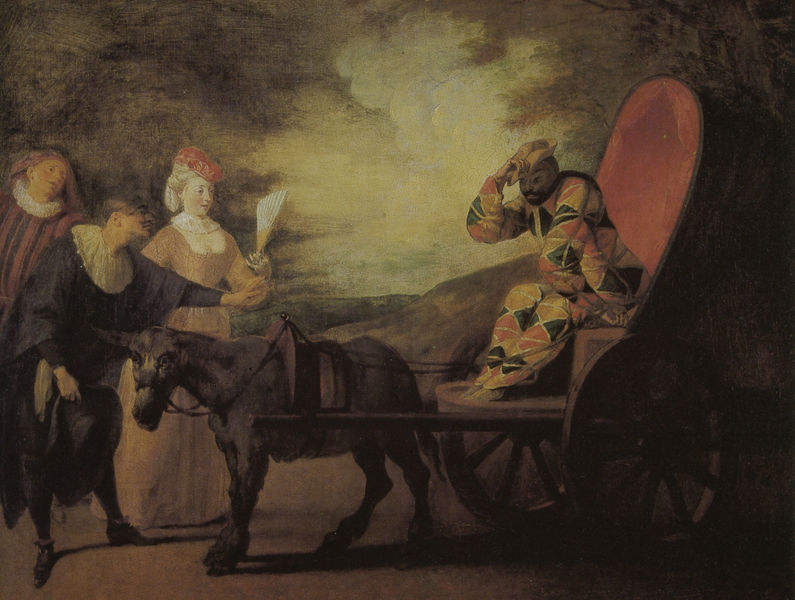
Titel: Arlequin empereur dans la lune, Kaiser Harlekin im Mond
Künstler: Antoine Watteau
Standort: Nantes
Institution: Musée des Beaux-Arts
Schlagwörter: baum, berg, dunkel, himmel, mann, meer, schatten, wasser, weiß, wolken, bäume, frauen, gelb, grün, landschaft, menschen, ausschnitt, braun, bunt, frau, grau, hell, hut, kariert, kleid, männer, schwarz, dame, rot, tuch, wolke, fächer, herren, karo, malerei, mode, muster, zylinder, anzug, bart, mütze, barock, falten, kragen, spitze, halskrause, herr, schauen, ferne, hügel, natur, sonne, dunkelheit, gold, kostüm, mantel, reich, sitzend, adel, dekoltee, ohren, esel, genre, karren, pferd, reiter, räder, perücke, zügel, spanien, lehne, sitz, italien, berge, hof, droschke, kutsche, speichen, rad, wagen, könig, karikatur, karten, goya, melancholie, lciht, fecher, wei, neger, eisen, narr, spott, orient, clown, kutscher, deichsel, afrikaner, mittelalter, begegnung, kragenw, verbeugung, mohr, kulisse, bitte, joch, gruß, harlekin, mäner, schwach, zugtier, fuhrwerk, grüßen, kutzsche, pierrot, sänfte, clowns, orien, rollstuhl, farbiger, sel, francisco, francisco de goya, harlekins, commedia dell'arte, störrisch, föcher, tioere, am, gru0, muetzte, kummeth, #meer, struhl